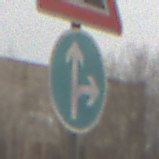
Verkehrszeichen: VorgeschriebeneFahrtrichtungGeradeausOderRechts
Zusatzzeichen oben: Arbeitsstelle
Umgebung: Outdoor, Nature
Tageszeit: MorningAfternoon
Wetter: PartlyCloudy
Licht: Natural
Jahreszeit: Winter
Kontrast: MediumContrast